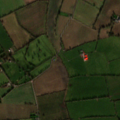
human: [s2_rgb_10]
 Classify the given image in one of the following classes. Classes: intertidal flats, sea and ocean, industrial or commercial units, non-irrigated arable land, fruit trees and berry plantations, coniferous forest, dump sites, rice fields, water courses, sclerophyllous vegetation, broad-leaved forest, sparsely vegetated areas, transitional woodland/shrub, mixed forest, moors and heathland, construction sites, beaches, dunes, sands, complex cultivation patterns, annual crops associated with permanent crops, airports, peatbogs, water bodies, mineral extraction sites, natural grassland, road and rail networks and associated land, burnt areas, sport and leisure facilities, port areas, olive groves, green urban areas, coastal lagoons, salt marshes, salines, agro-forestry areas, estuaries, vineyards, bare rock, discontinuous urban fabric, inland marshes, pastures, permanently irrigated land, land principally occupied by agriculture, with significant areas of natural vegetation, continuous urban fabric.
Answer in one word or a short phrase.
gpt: non-irrigated arable land, pastures